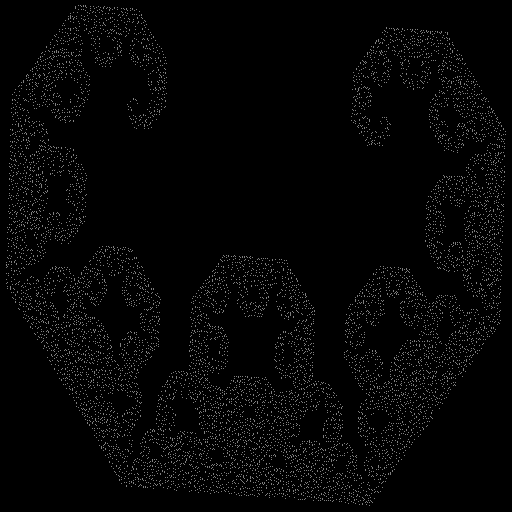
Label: c_curve